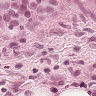
Metastatic tissue present: yes